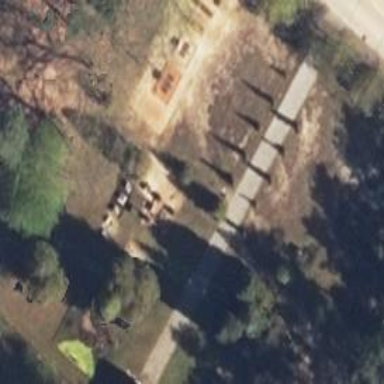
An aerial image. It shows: Cemetery.